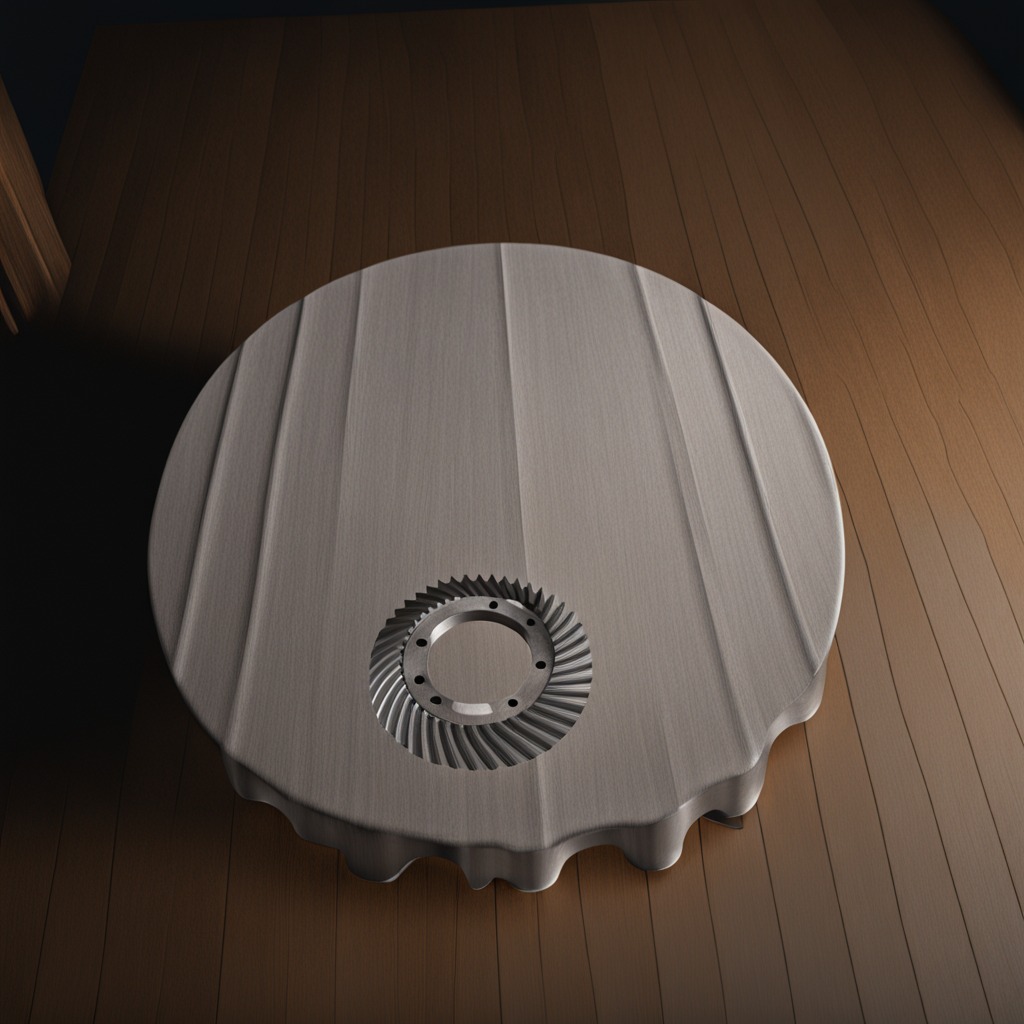
A steel gear with teeth is lying on the wooden table.